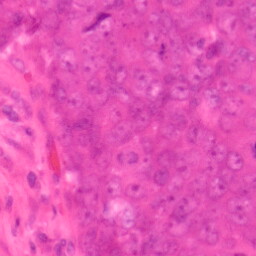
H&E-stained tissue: Colon